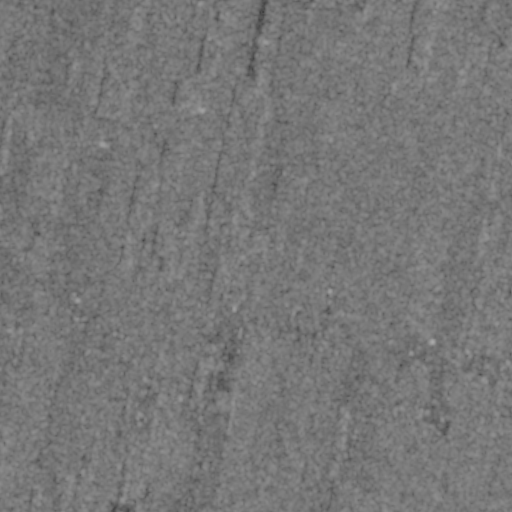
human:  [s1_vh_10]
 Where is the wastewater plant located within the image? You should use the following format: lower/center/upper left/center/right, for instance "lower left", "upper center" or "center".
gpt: The wastewater plant is located in the lower left of the image.
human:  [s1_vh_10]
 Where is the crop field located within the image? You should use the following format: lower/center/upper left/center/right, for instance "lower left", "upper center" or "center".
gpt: There is no crop field in the image.

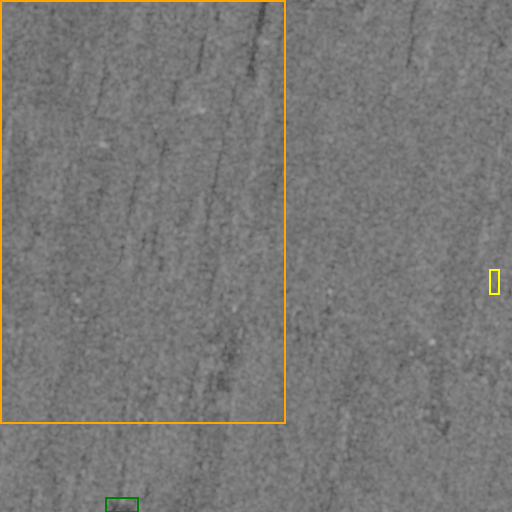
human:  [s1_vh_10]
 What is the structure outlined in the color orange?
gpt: The structure outlined in orange is a crop field.
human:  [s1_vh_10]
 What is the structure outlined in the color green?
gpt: The structure outlined in green is a wastewater plant.
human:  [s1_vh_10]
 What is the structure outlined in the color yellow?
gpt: The structure outlined in yellow is a building.
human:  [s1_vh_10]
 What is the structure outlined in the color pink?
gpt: There is no pink outline.